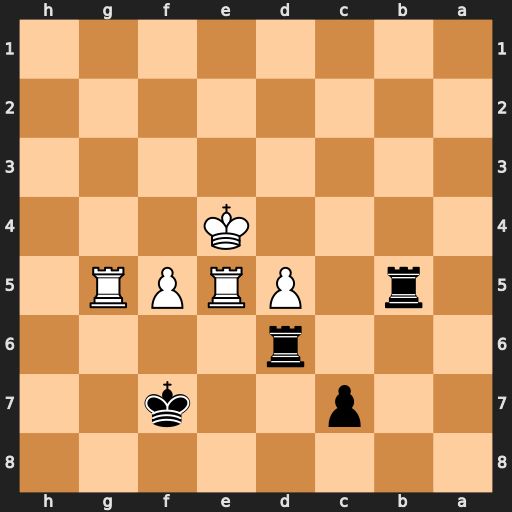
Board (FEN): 8/2p2k2/3r4/1r1PRPR1/4K3/8/8/8
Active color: b
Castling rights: -
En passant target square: -
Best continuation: Rb4+ Ke3 Kf6